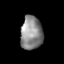
Tissue: skin
Cell type: Epithelial cells
Senescence score: 0.2727
Nuclear area (px): 717
Mean DAPI intensity: 138.294